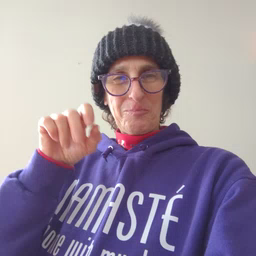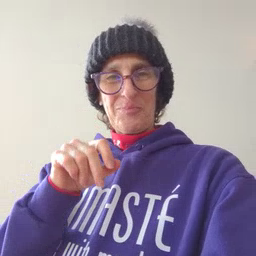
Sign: book